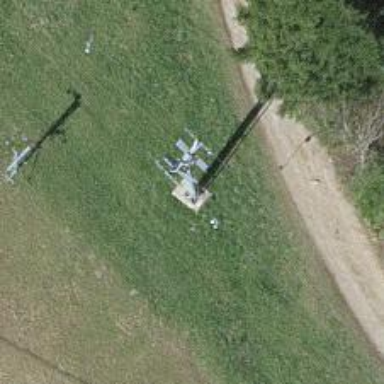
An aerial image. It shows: Pylon for aerialway.